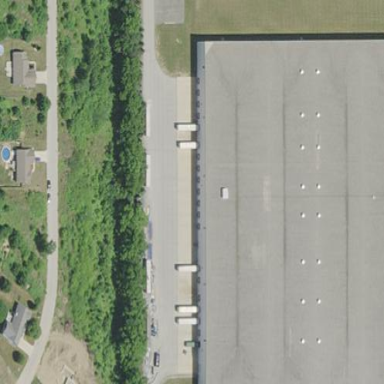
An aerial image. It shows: Warehouse.